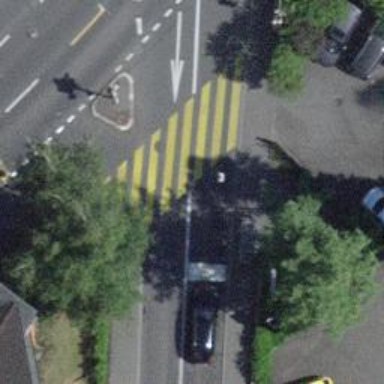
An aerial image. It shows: Uncontrolled zebra crossing with zebra markings.